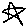
Label: star